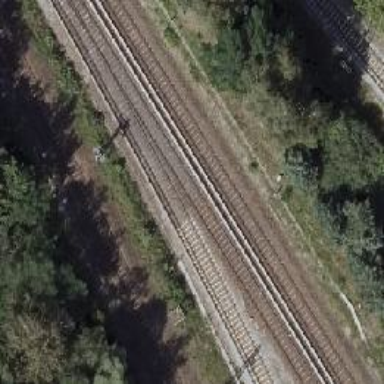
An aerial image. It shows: Light rail railway line with electrified rails.